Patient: sex F, age 76
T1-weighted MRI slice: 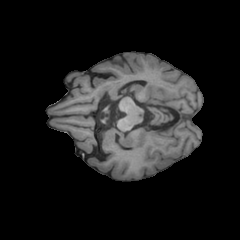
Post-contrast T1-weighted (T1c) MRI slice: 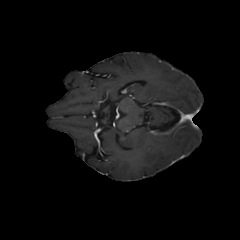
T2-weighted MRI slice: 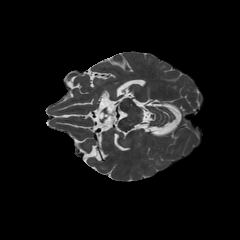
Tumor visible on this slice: no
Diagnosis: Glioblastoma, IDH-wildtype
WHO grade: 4